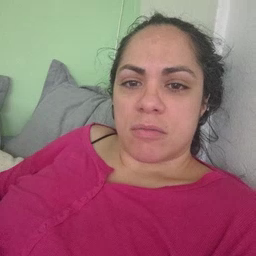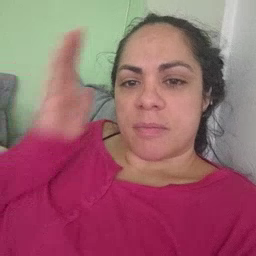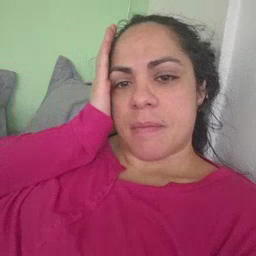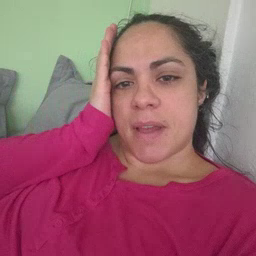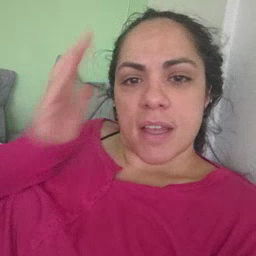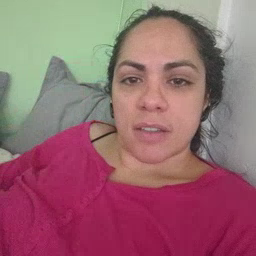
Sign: bed